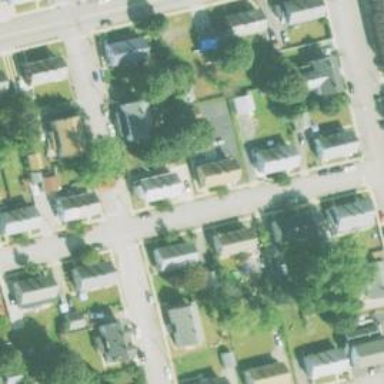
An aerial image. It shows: Residential driveway serving as service road.